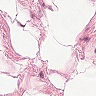
Metastatic tissue present: no